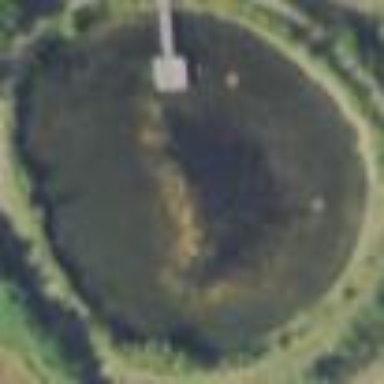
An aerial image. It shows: Serene pond surrounded by nature.